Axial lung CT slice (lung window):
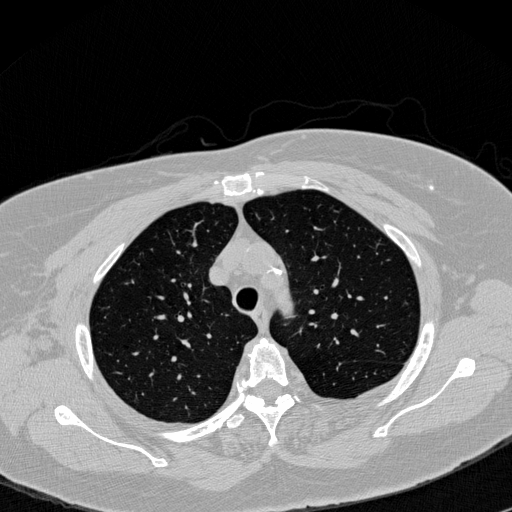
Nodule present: no